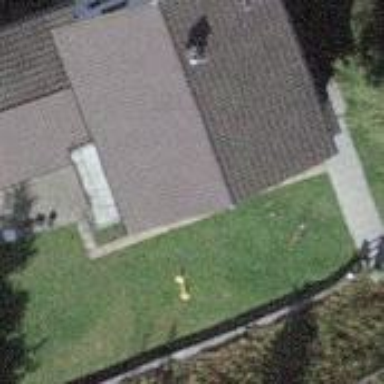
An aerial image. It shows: Detached residential building with gabled roof.